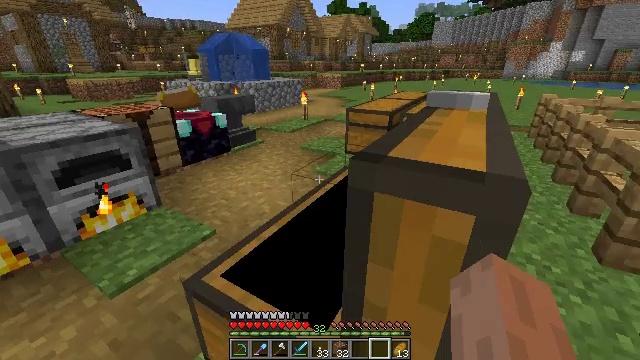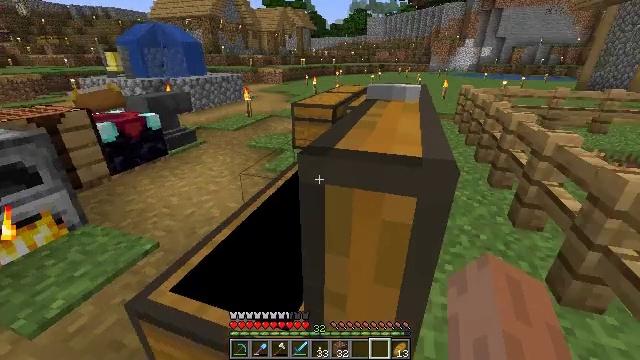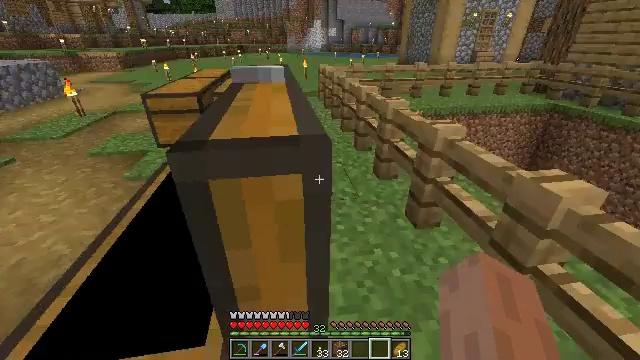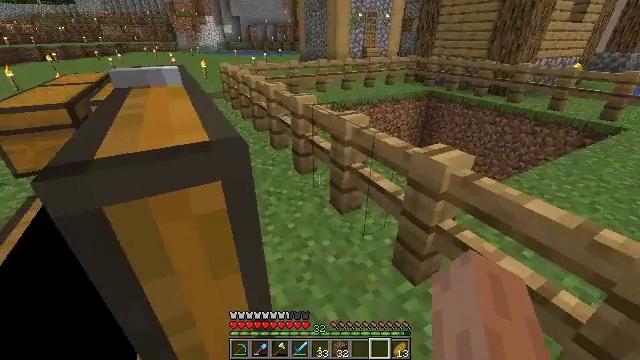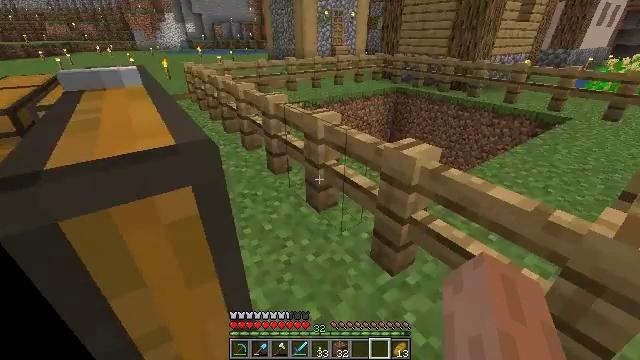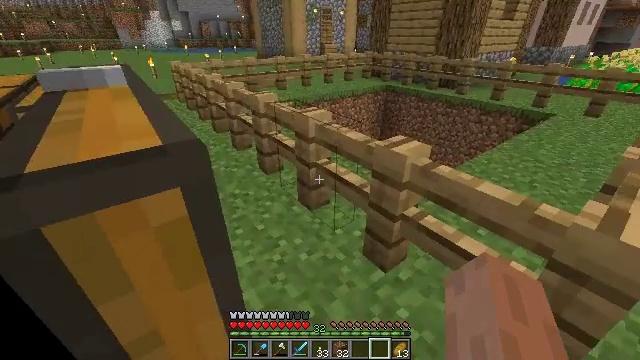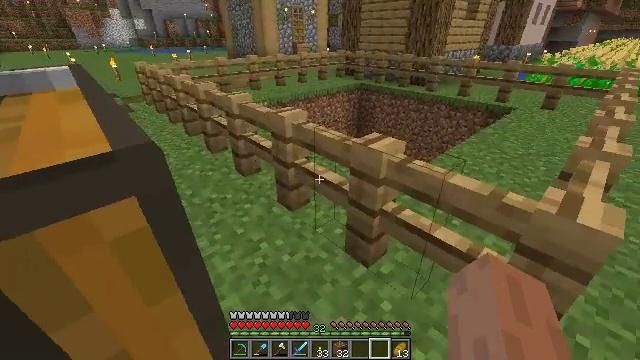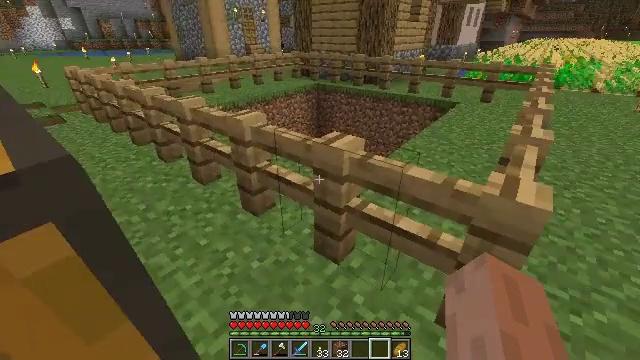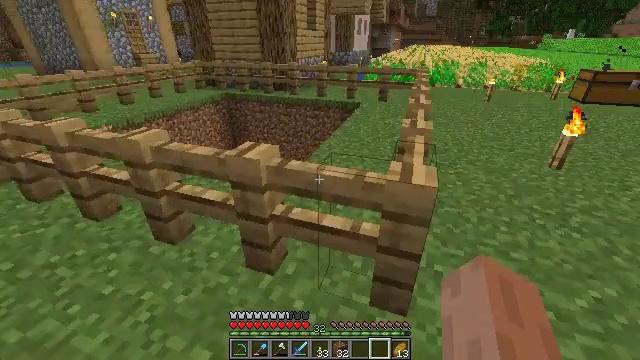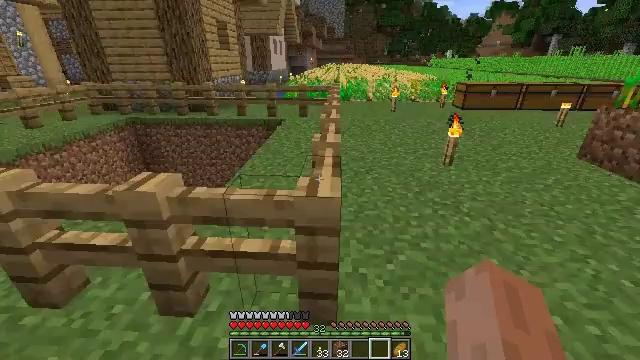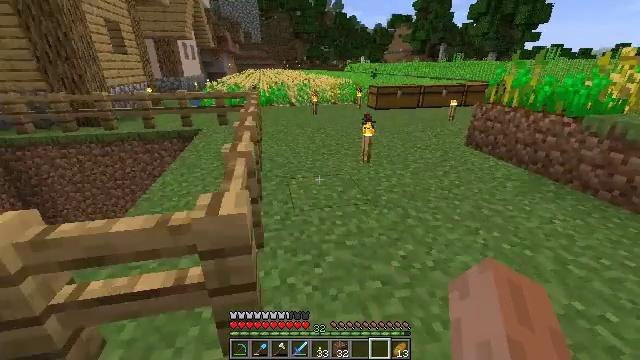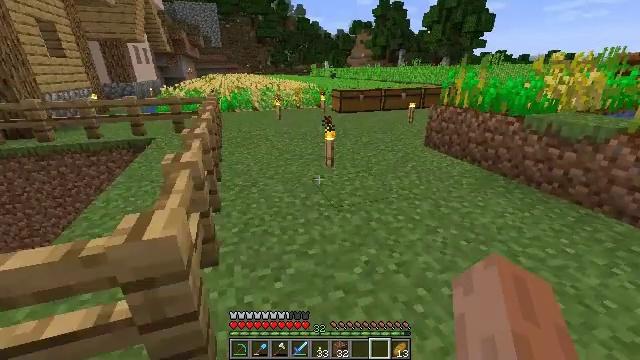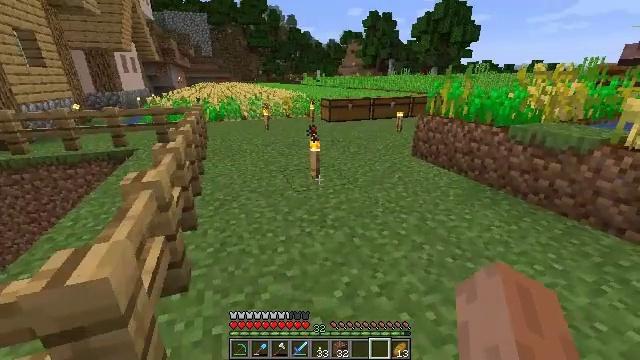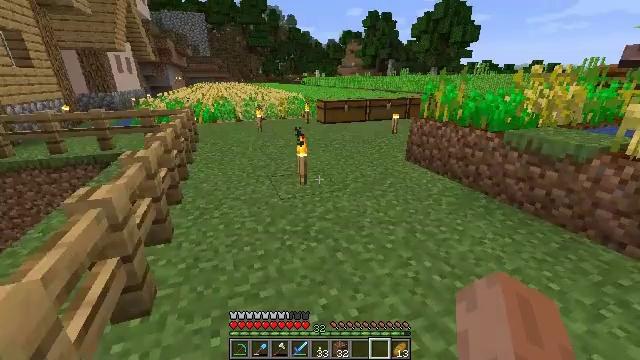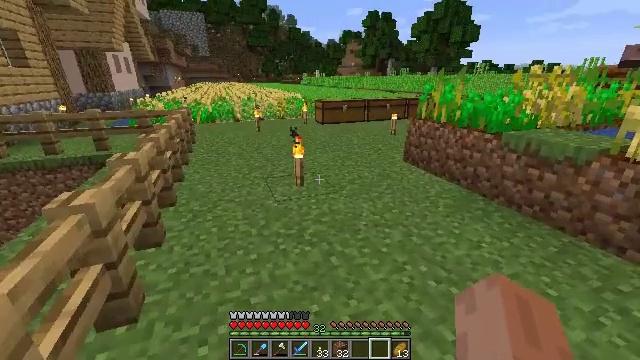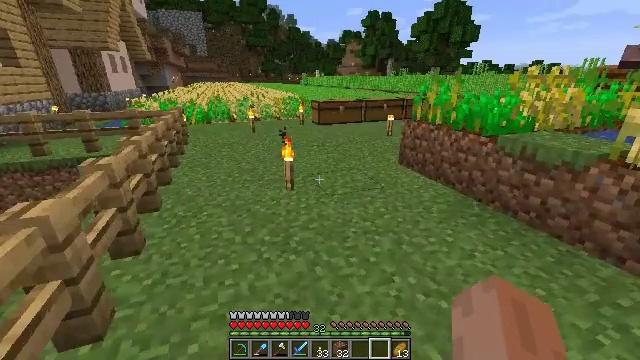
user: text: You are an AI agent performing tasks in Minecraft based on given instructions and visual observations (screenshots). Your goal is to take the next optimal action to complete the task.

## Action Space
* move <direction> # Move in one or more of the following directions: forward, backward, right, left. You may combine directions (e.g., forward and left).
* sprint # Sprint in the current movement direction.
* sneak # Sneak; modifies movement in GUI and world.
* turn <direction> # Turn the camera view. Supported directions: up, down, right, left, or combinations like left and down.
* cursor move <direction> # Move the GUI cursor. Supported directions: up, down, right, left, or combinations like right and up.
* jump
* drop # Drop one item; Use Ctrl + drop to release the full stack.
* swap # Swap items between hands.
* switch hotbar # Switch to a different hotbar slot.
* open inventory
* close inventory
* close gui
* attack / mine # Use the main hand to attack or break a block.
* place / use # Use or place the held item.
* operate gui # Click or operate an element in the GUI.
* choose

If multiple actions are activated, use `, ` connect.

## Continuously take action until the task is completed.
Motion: motion action
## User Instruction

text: Open the crafting table to make an iron hoe.
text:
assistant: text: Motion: turn right and down
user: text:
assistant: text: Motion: turn right and down
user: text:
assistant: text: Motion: turn right
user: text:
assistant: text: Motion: turn right
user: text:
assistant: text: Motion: turn right
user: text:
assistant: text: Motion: turn right
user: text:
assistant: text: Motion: turn right
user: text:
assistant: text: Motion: move right, turn right and up
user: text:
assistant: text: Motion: move right, turn right and up
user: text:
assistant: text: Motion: move forward and move right, turn right
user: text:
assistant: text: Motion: move forward and move right, turn right
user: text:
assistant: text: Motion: move forward and move right, turn right and up
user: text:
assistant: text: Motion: move forward and move right
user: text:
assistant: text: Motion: move forward and move right
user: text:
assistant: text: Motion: move forward and move right
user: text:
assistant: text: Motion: move forward and move right, turn left
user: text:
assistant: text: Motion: move forward, turn left
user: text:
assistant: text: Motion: move forward
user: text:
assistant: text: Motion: move forward
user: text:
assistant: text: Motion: move forward
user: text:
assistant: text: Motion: move forward
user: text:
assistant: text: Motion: move forward
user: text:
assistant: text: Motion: move forward, turn left
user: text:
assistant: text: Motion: move forward, turn left and down
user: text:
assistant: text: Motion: move forward, turn left
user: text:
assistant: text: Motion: move forward, turn left and up
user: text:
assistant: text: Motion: move forward and move left, turn left
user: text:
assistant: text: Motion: move forward and move left, turn left
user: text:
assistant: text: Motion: move forward and move left, turn left
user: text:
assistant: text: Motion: move forward and move left